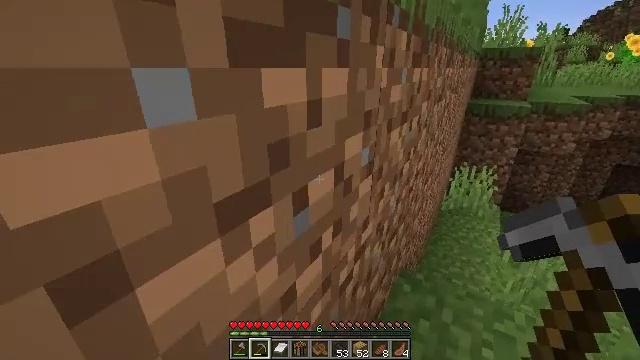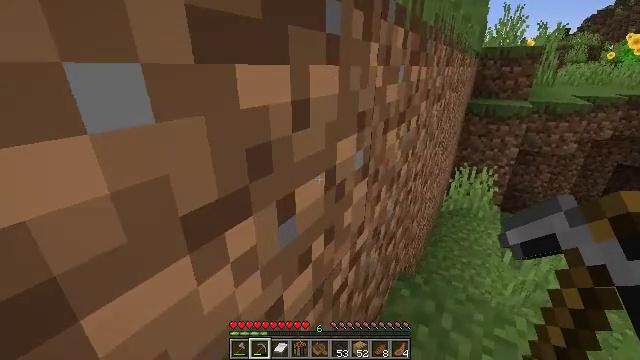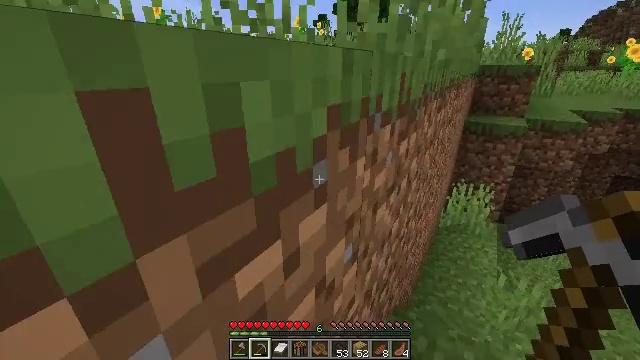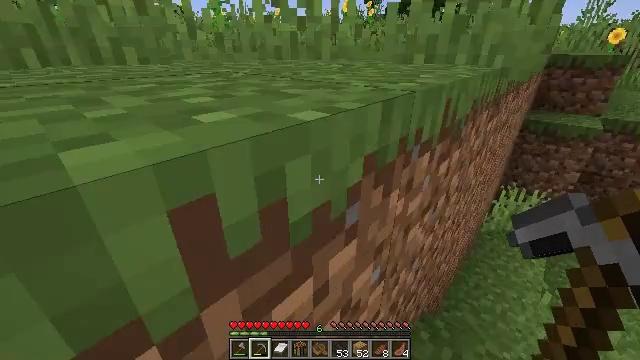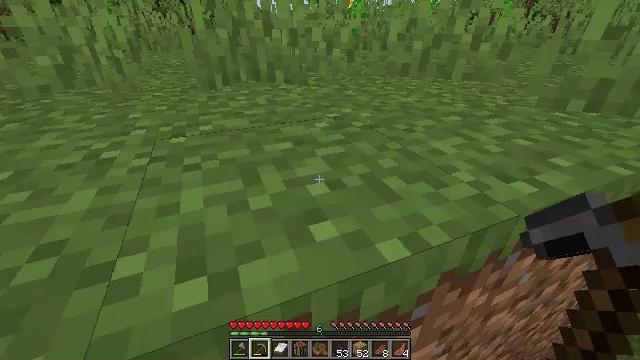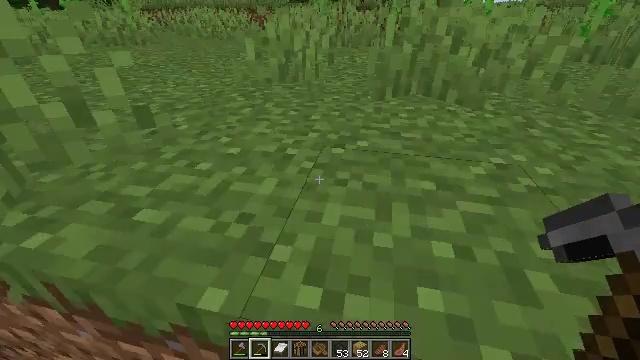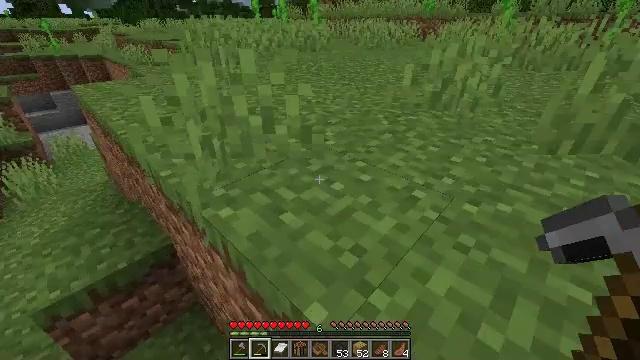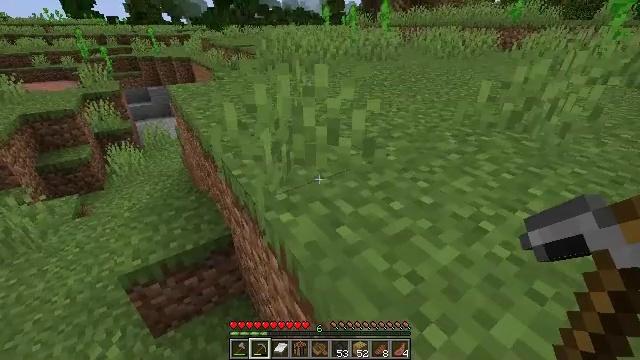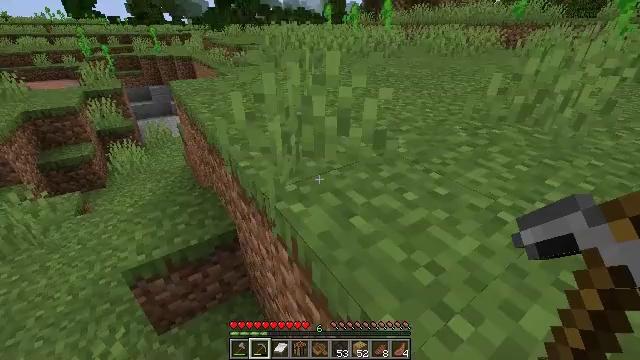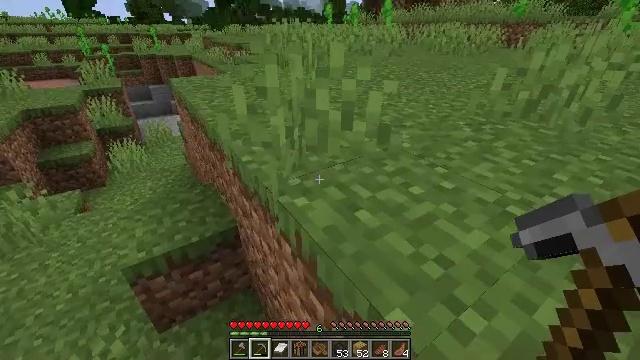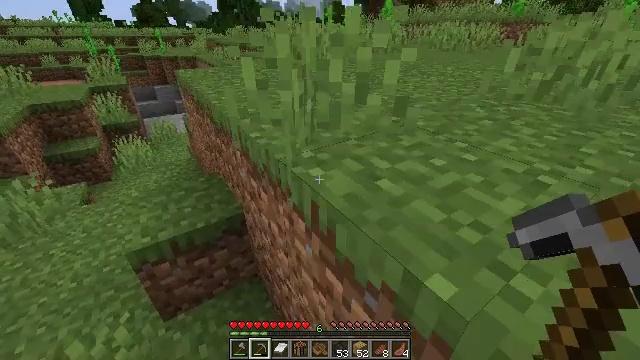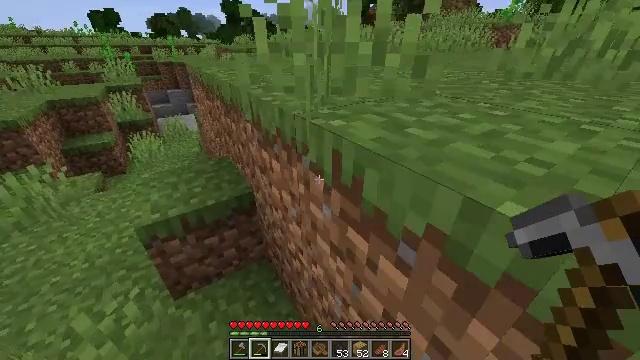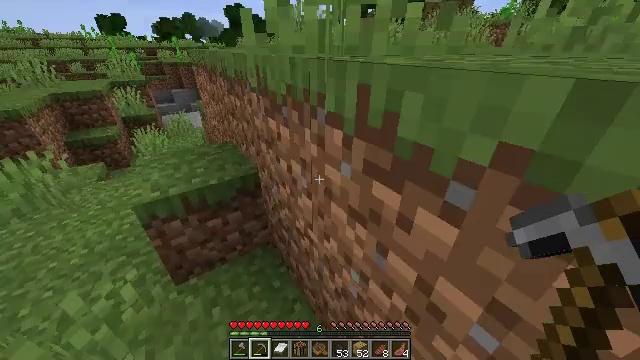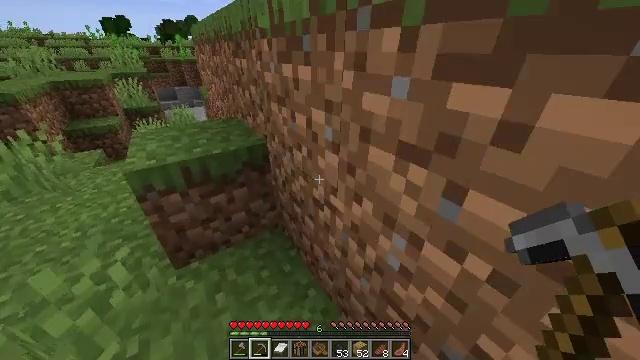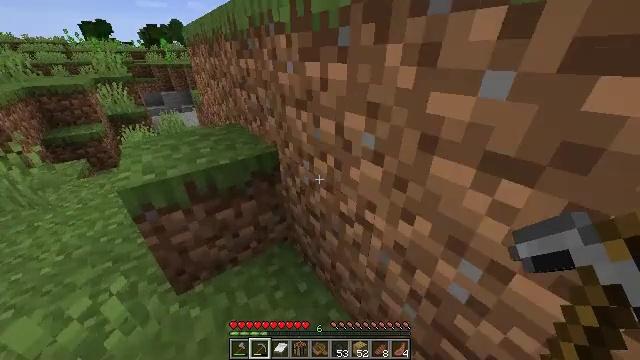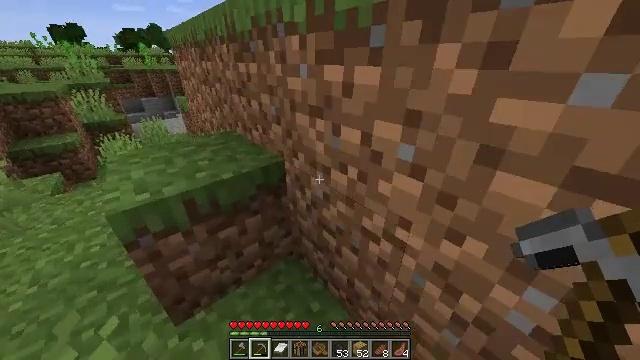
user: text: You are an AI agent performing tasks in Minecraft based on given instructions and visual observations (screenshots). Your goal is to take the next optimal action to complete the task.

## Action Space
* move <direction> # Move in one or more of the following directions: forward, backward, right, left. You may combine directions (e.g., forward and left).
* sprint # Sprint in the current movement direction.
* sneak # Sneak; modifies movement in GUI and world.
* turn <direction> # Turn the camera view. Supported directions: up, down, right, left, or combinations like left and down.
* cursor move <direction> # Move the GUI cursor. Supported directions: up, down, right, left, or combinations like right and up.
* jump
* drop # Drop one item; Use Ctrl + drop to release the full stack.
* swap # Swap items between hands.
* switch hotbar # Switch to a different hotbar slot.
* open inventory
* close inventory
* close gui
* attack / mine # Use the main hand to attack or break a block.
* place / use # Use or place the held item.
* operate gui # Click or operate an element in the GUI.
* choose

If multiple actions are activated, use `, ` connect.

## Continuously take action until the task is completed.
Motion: motion action
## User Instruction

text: Gather a cornflower for decorations.
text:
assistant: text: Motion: move forward and move left, sprint
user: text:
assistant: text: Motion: move forward and move left, sprint, jump
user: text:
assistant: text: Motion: move forward and move left, sprint, turn left and down, jump
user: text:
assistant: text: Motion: move left, sprint, turn left and down, jump
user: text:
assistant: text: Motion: move left, sprint, turn left and down
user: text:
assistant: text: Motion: move left, sprint, turn left
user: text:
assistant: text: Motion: move left, sprint, turn left and up
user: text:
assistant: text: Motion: move left, sprint
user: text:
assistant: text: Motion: move forward and move left, sprint
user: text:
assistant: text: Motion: move forward and move left, sprint, jump
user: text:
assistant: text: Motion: move forward and move left, sprint, jump
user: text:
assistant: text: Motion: move forward and move left, sprint, jump
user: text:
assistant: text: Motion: move forward and move left, sprint
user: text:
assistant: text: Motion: move forward and move left, sprint, turn right
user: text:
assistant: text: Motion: move forward and move left, sprint, turn right
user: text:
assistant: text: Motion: move forward and move left, sprint, turn right and up
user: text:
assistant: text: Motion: move forward, sprint, turn right and up
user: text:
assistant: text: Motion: move forward, sprint, turn right and up
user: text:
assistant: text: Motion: move forward, sprint, turn right and up, jump
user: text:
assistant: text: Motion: move forward, sprint, turn right and up, jump
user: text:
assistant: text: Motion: move forward, sprint, turn right
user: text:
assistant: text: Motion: move forward, sprint
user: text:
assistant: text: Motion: move forward and move left
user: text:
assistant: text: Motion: move forward and move left
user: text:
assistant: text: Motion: move forward and move left, sprint
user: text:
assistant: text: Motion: move forward and move left, sprint, jump
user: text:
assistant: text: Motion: move forward and move left, sprint, jump
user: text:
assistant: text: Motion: move forward and move left, sprint, turn left, jump
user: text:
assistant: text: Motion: move forward and move left, sprint
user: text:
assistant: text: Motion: move forward and move left, sprint